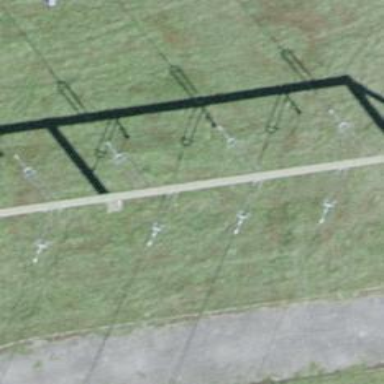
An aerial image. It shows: Insulator used in power equipment.